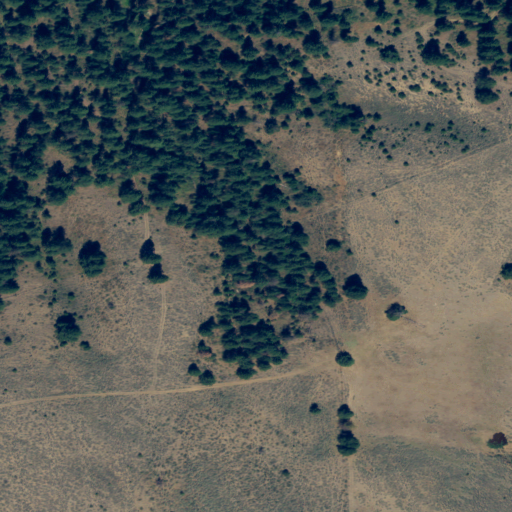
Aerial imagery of valley in Oregon named Skin-it Gulch containing shrub, evergreen forest, and grassland